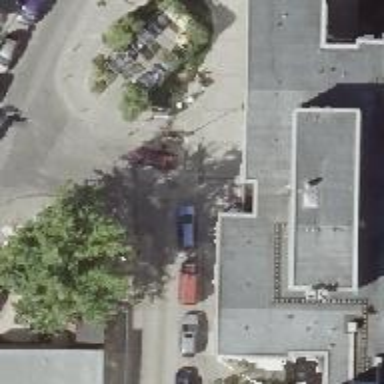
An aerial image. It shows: Apartment building with flat roof.